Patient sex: M
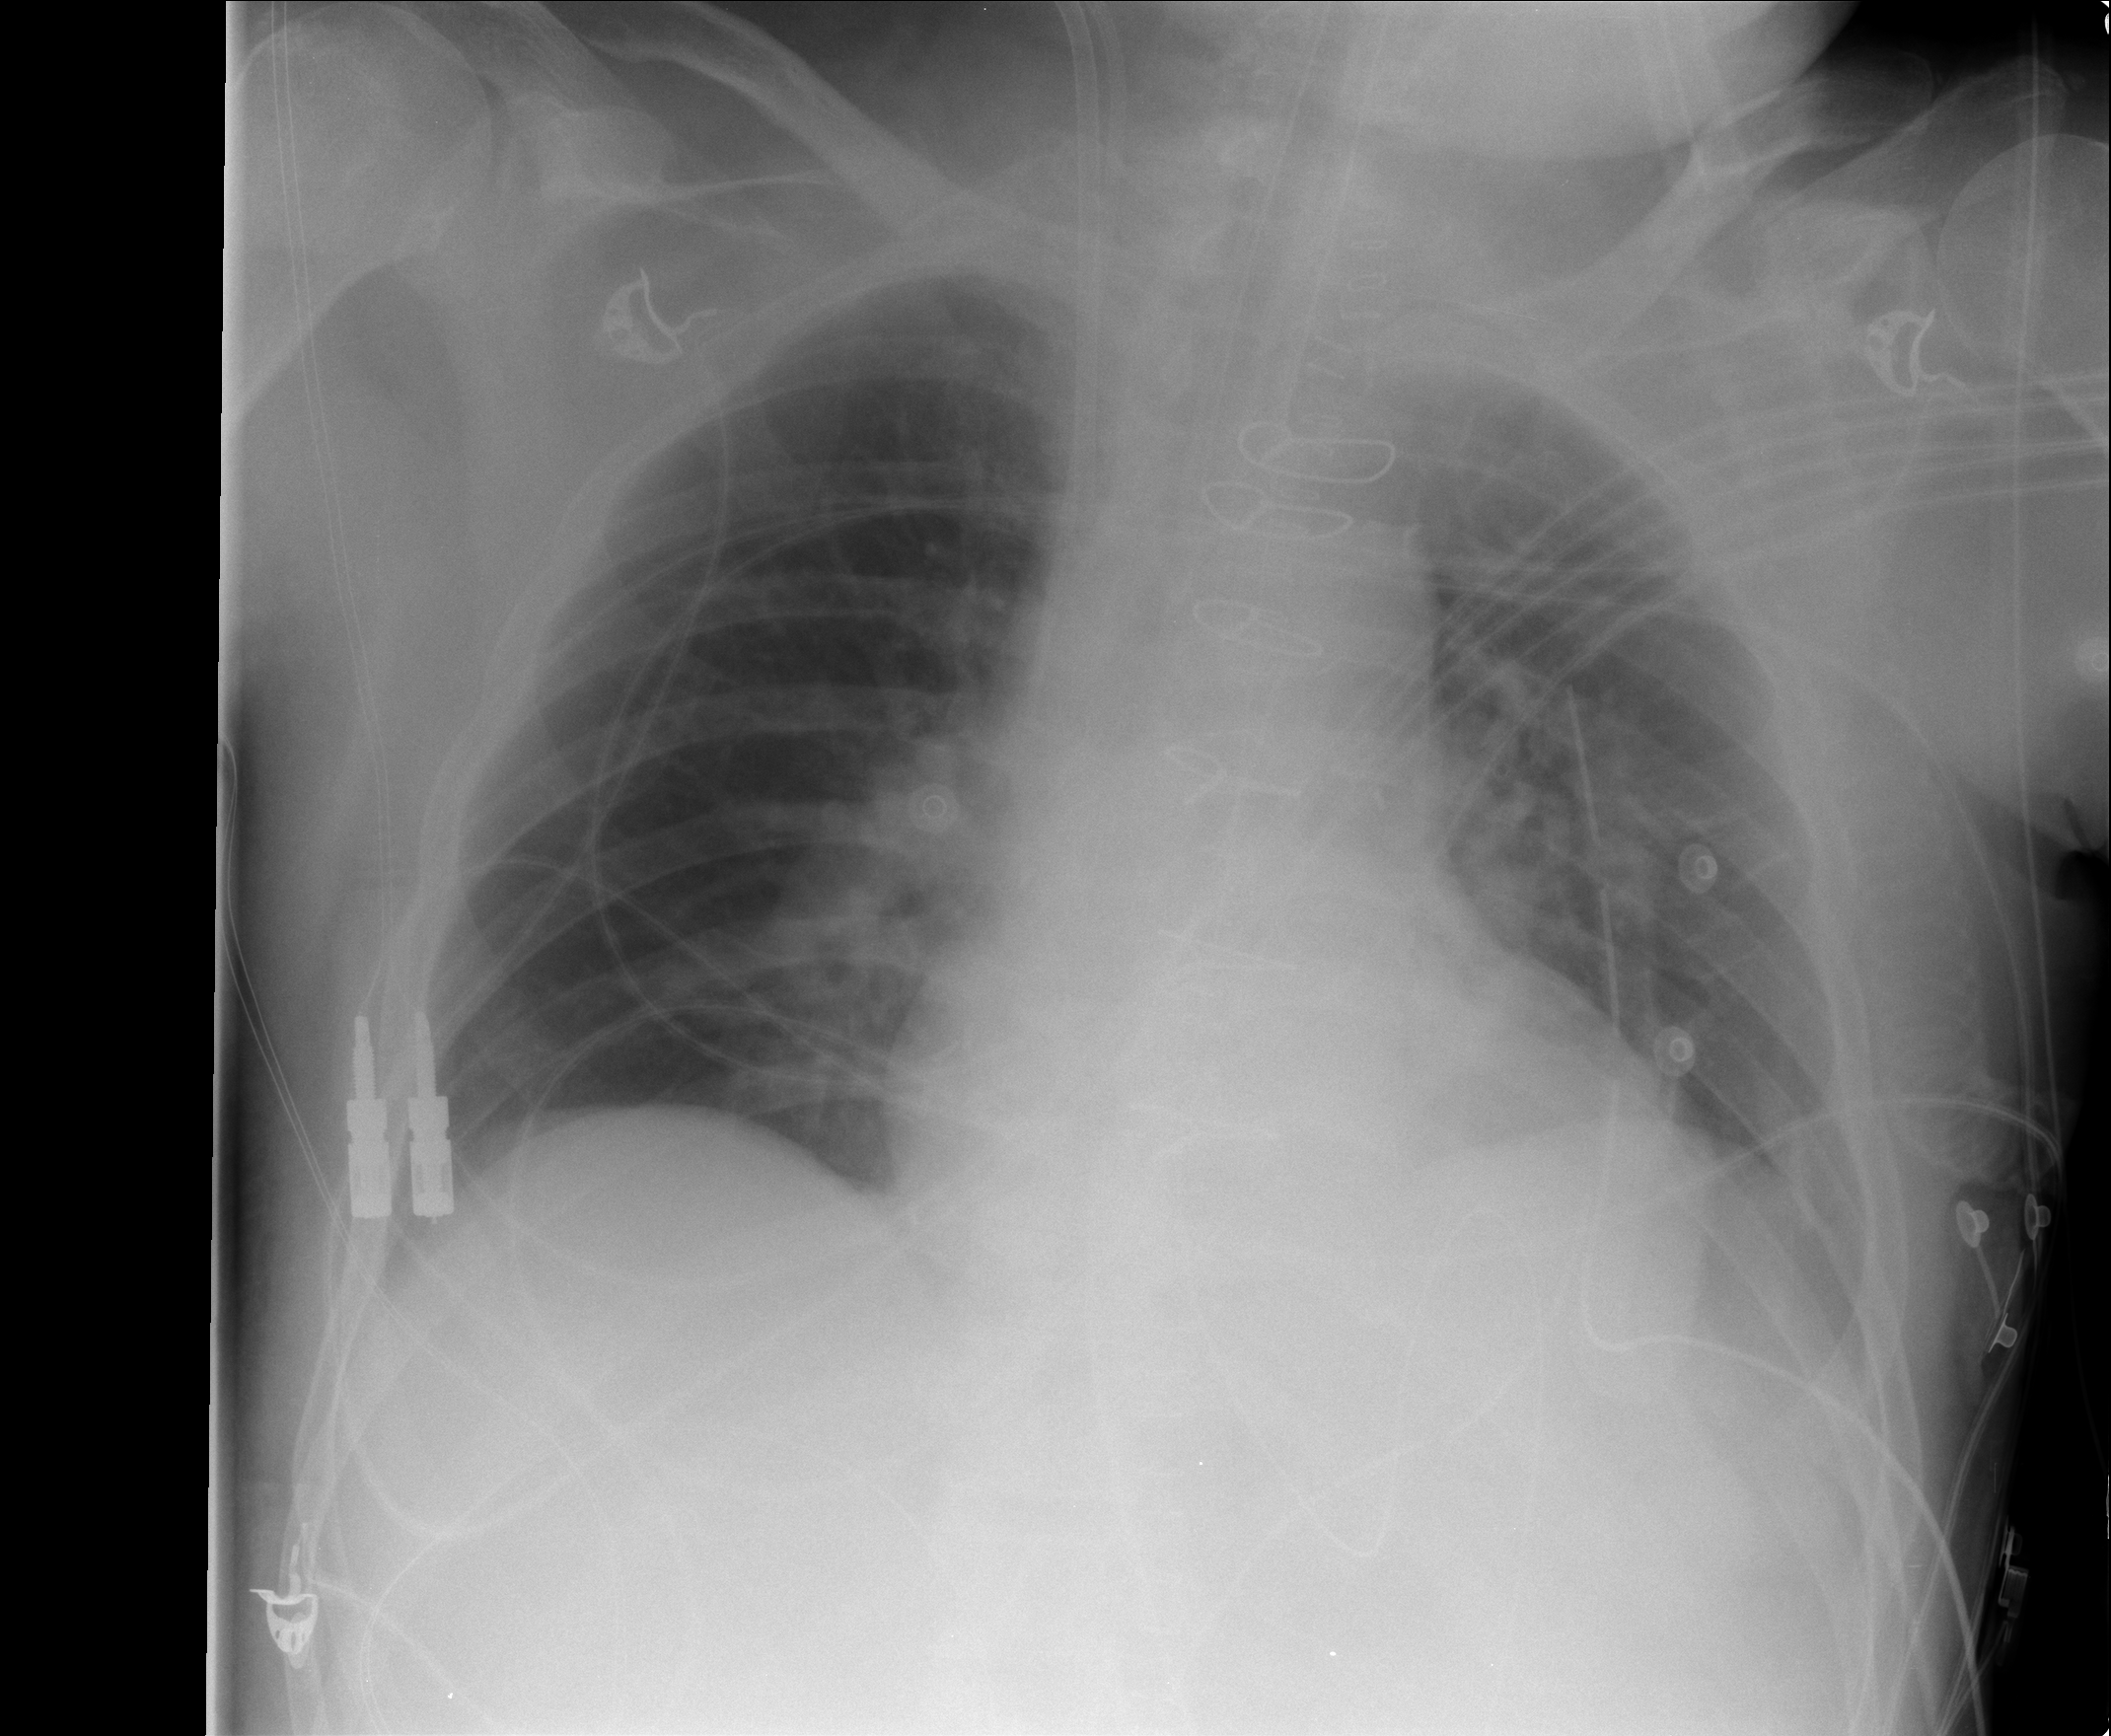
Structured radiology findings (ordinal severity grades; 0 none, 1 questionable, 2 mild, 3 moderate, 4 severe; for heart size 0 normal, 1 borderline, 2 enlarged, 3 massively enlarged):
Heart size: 1
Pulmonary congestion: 1
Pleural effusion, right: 0
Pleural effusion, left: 0
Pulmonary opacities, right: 0
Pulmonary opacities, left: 0
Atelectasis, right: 0
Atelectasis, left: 0